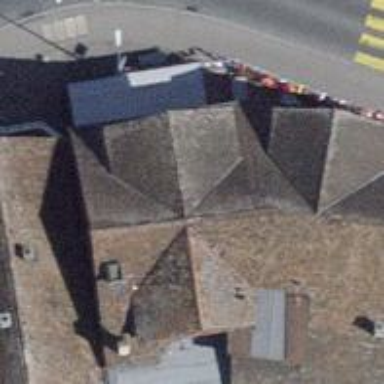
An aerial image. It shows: Pub.